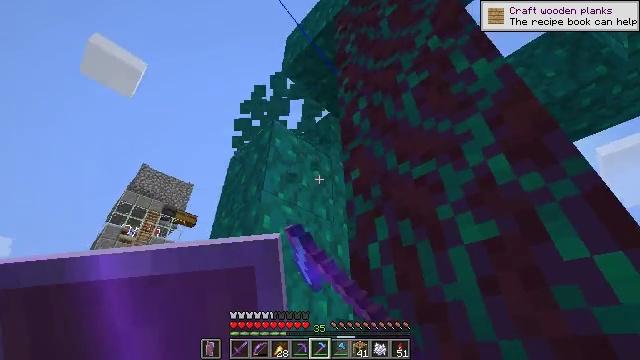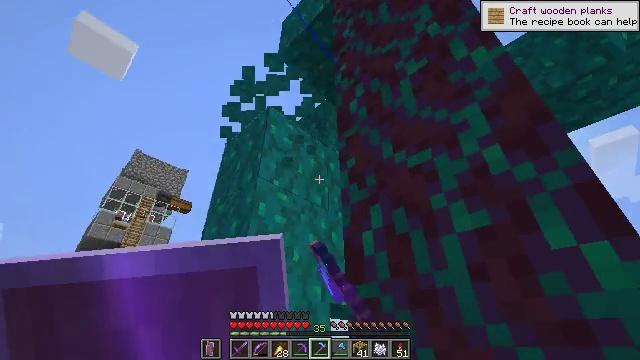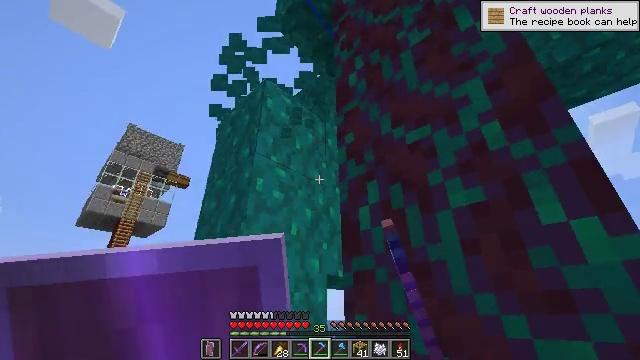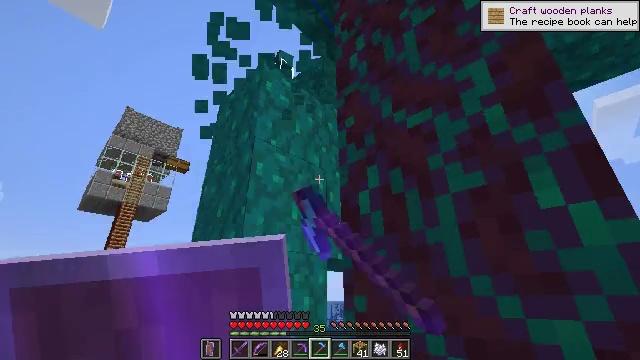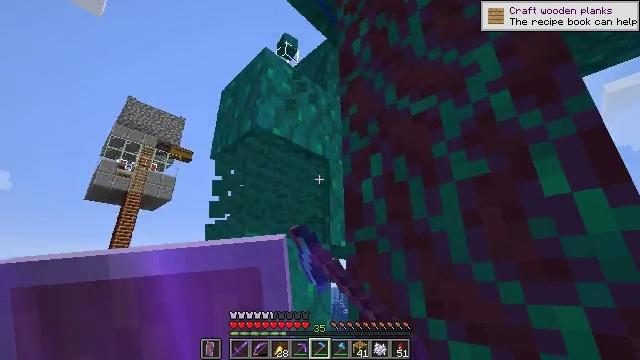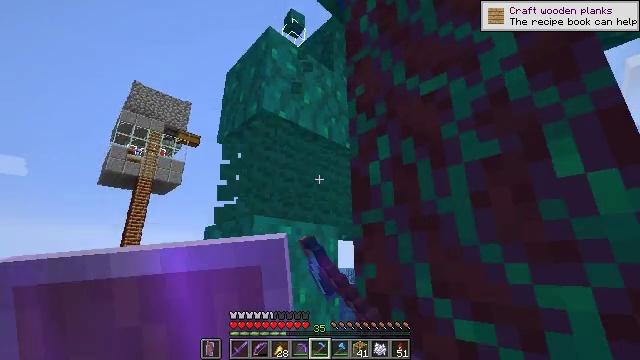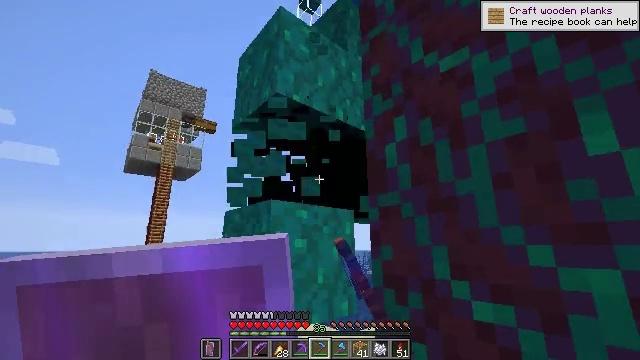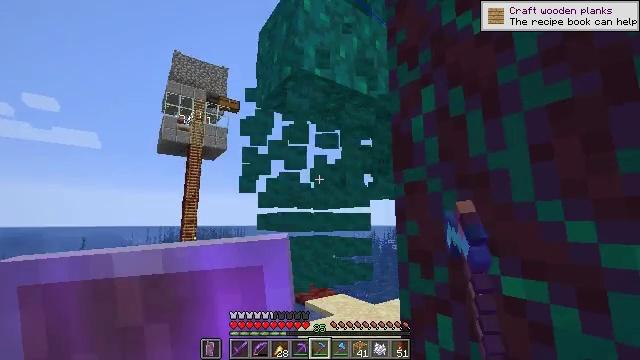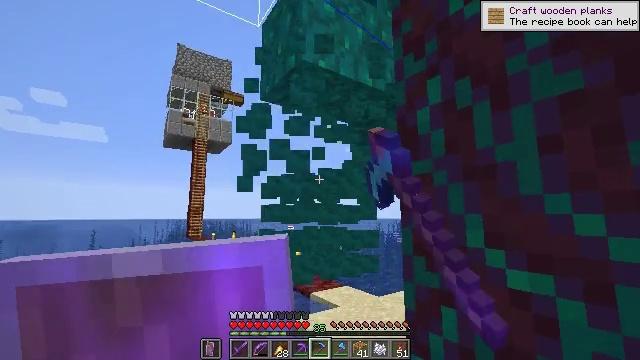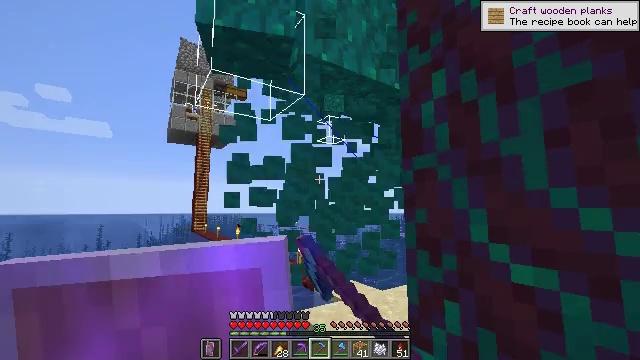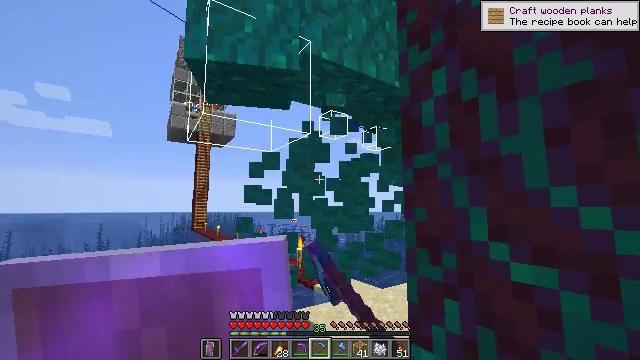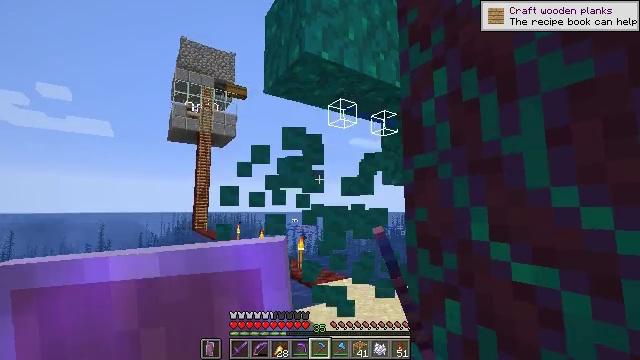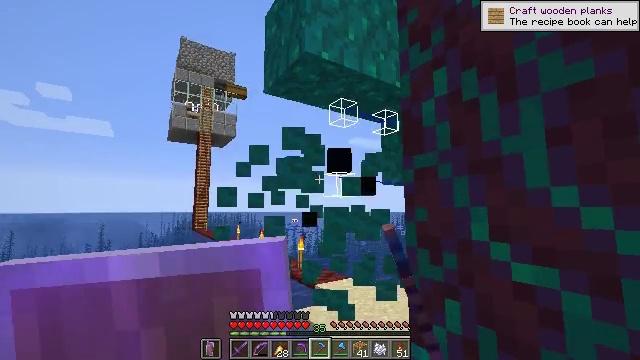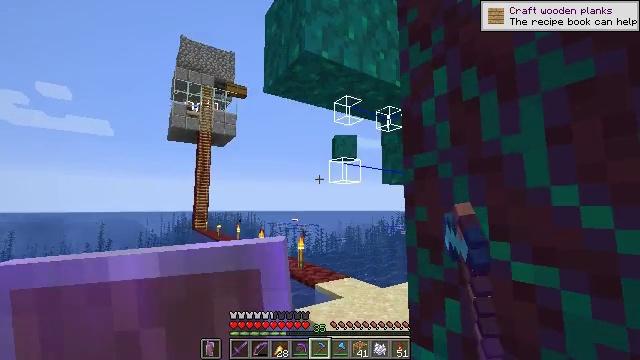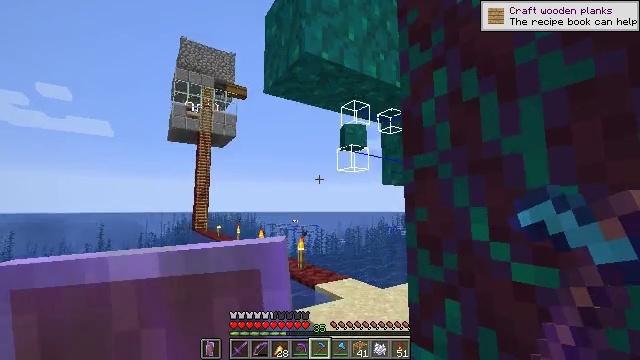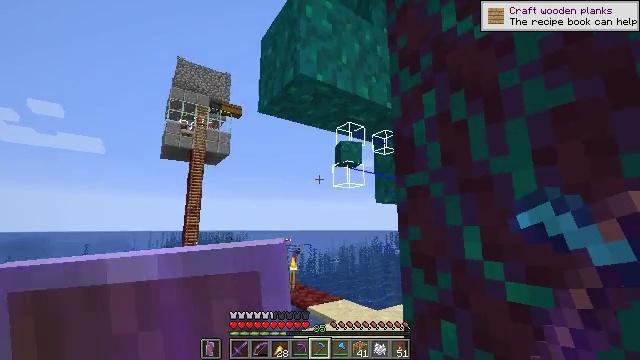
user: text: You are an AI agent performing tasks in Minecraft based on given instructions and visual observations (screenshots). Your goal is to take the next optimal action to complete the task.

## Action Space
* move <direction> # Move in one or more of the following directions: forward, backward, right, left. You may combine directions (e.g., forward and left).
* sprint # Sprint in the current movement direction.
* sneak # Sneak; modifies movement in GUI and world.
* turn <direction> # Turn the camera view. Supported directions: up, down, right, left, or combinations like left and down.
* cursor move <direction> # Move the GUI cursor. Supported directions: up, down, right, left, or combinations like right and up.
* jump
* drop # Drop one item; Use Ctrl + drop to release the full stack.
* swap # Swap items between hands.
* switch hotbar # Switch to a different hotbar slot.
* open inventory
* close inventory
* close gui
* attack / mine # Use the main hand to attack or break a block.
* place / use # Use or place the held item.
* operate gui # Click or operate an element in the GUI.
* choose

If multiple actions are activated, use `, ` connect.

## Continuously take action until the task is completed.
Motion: motion action
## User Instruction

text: Mine warped wart block.
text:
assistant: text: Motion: turn right and down, attack / mine
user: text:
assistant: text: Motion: turn down, attack / mine
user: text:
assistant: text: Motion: turn down, attack / mine
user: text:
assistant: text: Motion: turn down, attack / mine
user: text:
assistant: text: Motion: turn left and down, attack / mine
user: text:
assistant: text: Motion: turn left and down, attack / mine
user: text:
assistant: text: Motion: turn left and down, attack / mine
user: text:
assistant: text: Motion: turn left and down, attack / mine
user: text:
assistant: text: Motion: turn down, attack / mine
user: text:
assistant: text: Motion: attack / mine
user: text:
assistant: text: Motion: attack / mine
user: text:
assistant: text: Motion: attack / mine
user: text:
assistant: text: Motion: attack / mine
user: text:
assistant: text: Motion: attack / mine
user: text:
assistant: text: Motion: turn right and up, attack / mine
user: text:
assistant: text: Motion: turn right and up, attack / mine
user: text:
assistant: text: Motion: turn right and up, attack / mine
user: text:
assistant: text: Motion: attack / mine
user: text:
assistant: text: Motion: move forward, attack / mine
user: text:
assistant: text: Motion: move forward, attack / mine
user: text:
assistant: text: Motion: move forward, attack / mine
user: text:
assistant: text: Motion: move forward, attack / mine
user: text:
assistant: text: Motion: move forward, attack / mine
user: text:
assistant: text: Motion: move forward, attack / mine
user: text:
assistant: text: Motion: move forward and move left, turn right, attack / mine
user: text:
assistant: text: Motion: move forward and move left, turn right and up, attack / mine
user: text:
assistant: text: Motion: move forward and move left, turn right and up, attack / mine
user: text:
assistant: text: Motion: move forward and move left, turn right and up, attack / mine
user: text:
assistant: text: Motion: move forward, turn right and up, attack / mine
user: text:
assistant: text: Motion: move forward, turn right and up, attack / mine